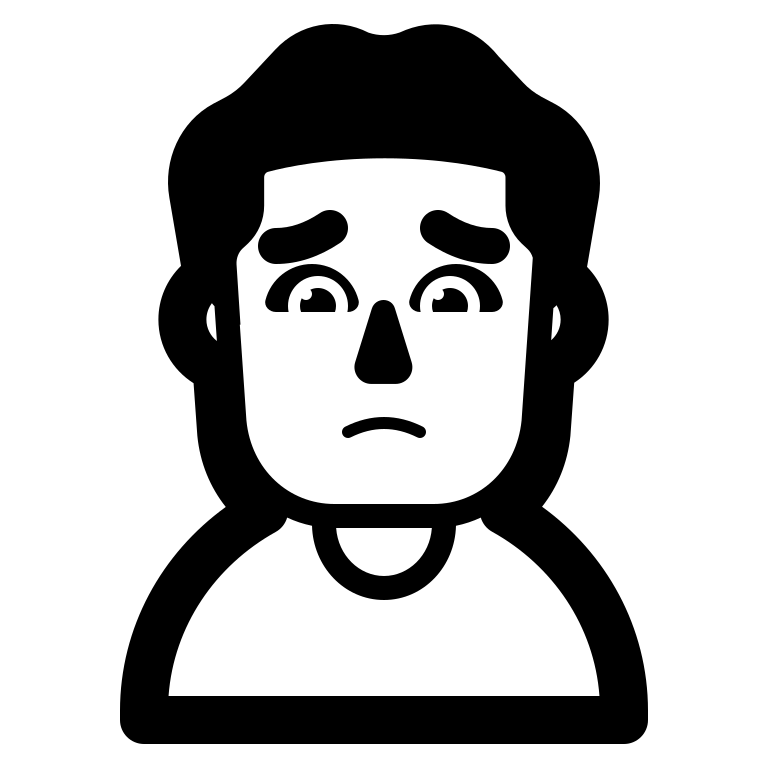
man frowning high contrast default